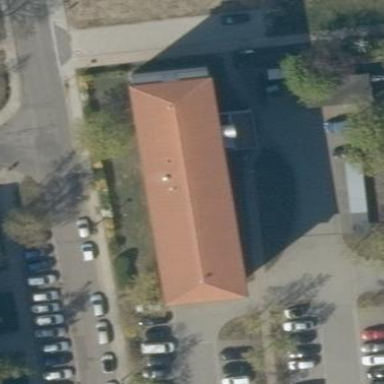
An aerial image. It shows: Public building.